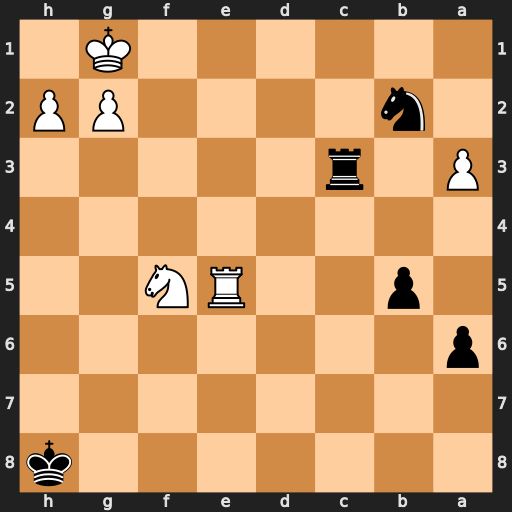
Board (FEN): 7k/8/p7/1p2RN2/8/P1r5/1n4PP/6K1
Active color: b
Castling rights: -
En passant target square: -
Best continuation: Rc1+ Kf2 Nd3+